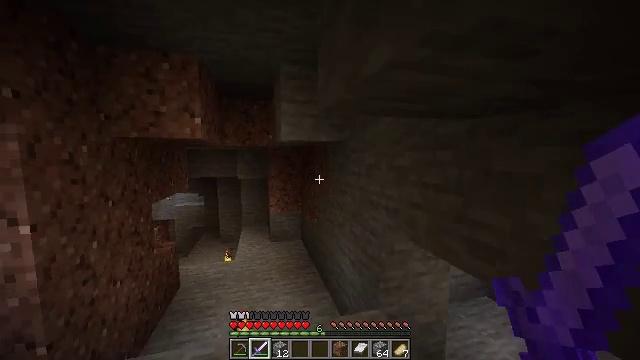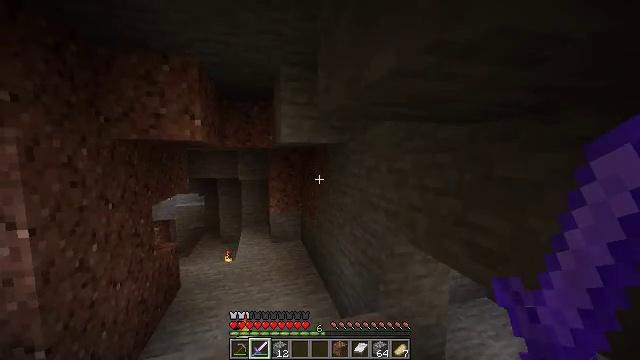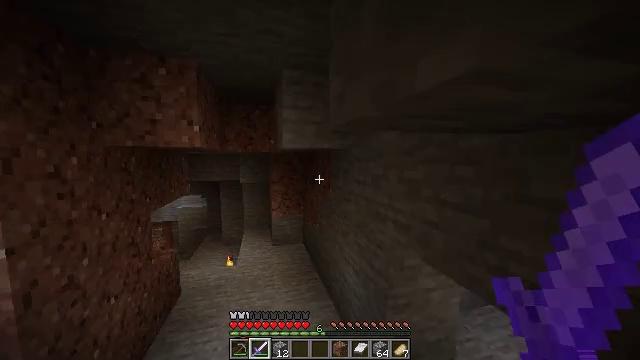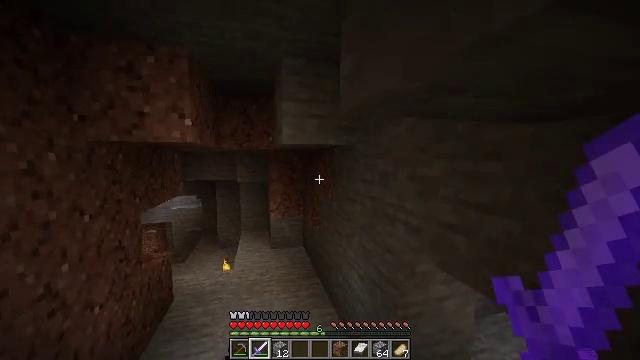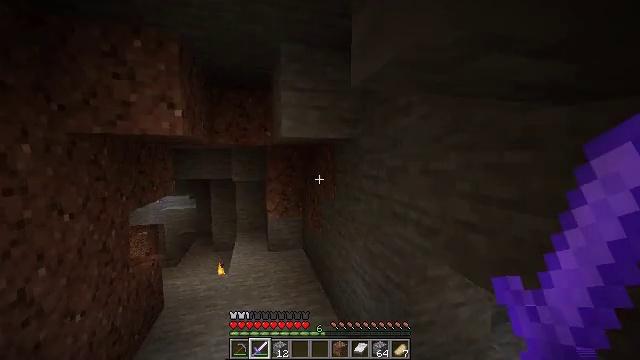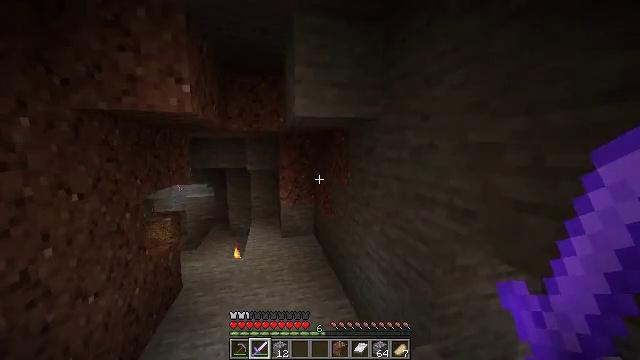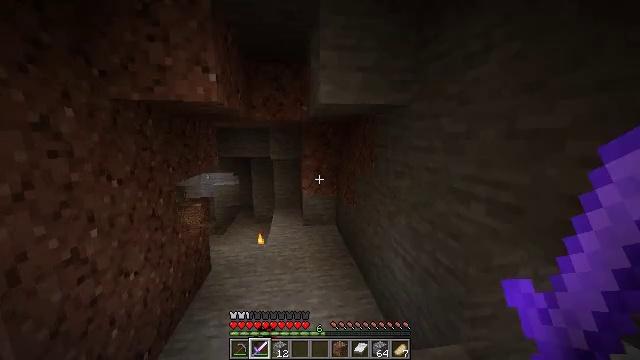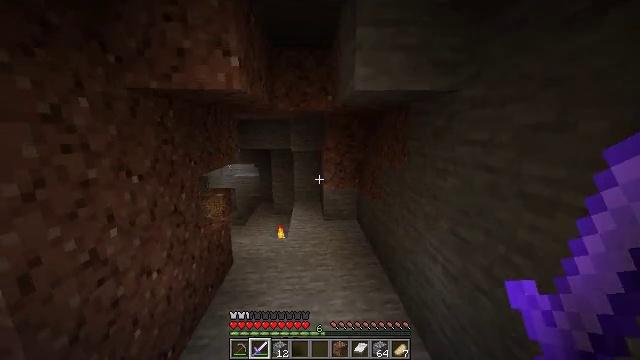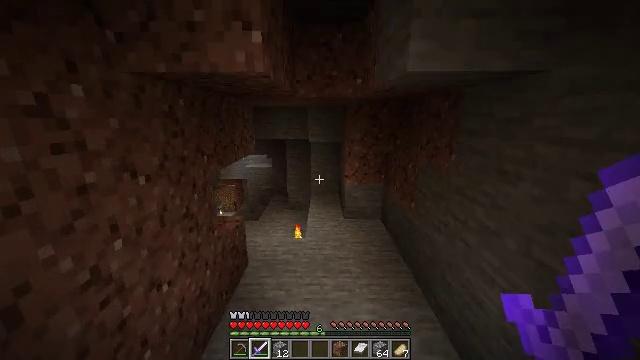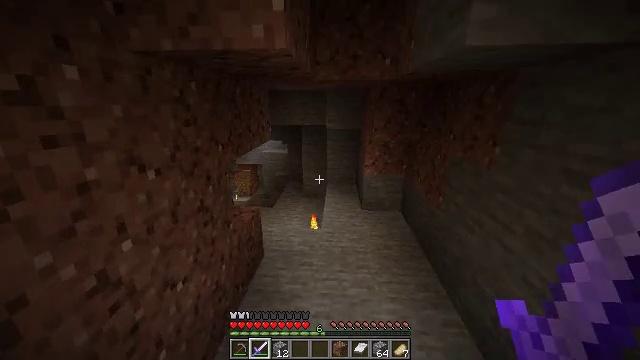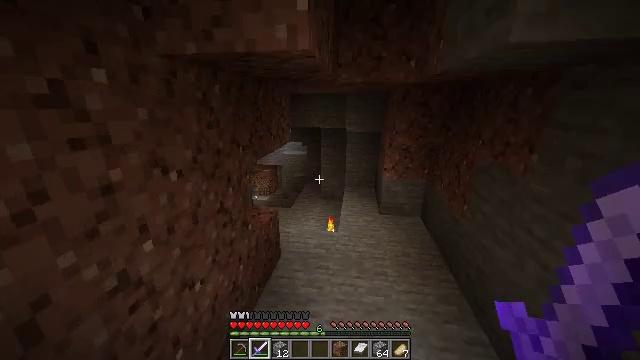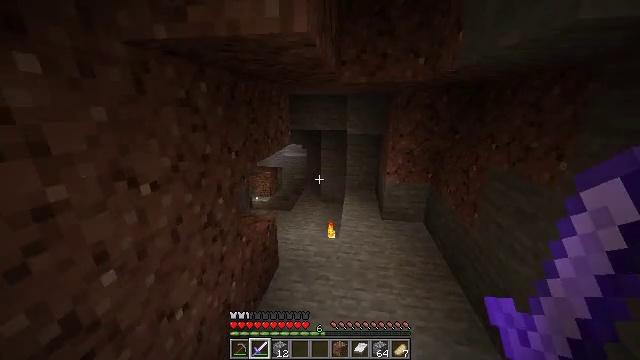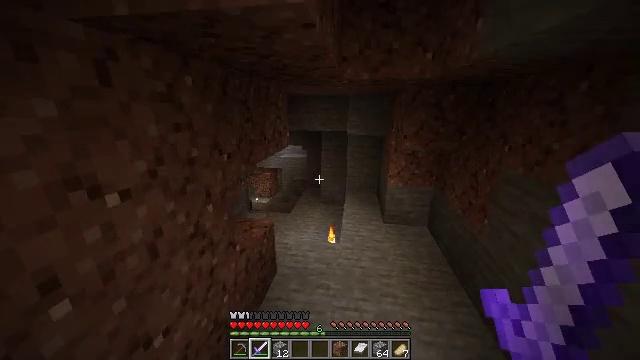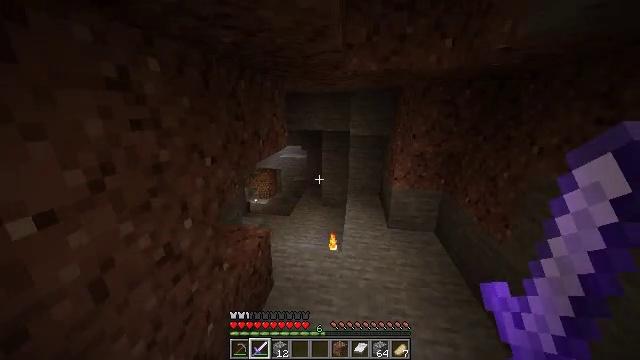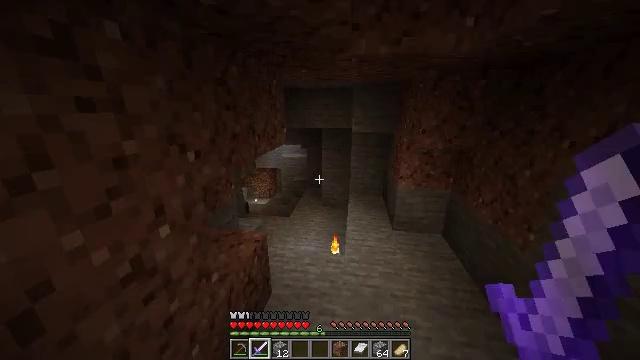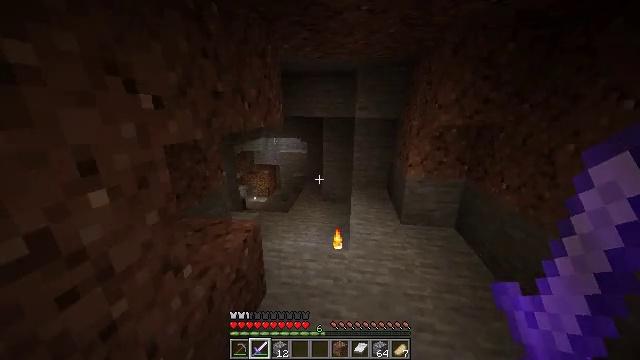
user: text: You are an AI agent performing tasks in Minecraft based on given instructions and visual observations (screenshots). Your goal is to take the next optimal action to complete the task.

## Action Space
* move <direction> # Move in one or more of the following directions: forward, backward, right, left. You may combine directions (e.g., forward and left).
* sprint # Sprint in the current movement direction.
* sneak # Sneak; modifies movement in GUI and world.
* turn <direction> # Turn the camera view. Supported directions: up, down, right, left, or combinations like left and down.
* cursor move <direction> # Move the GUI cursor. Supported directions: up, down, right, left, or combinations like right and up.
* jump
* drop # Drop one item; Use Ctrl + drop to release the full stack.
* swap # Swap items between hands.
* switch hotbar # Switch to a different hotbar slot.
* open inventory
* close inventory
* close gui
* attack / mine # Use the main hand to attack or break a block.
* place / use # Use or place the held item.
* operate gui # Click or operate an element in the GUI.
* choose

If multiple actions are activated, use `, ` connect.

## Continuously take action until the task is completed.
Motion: motion action
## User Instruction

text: Dig soul soil with a shovel.
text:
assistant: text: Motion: move forward, sprint
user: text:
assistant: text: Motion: move forward, sprint
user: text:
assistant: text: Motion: move forward, sprint
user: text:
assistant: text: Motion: move forward, sprint
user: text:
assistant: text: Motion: move forward, sprint, turn left and down
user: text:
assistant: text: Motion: move forward and move left, sprint, turn left and down
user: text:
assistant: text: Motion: move forward and move left, sprint, turn left and down
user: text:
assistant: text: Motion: move forward and move left, sprint, turn left and down
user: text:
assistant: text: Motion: move forward, sprint, turn left and down
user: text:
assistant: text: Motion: move forward, sprint, turn left
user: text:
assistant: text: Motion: move forward, sprint
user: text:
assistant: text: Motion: move forward, sprint
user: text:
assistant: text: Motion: move forward, sprint
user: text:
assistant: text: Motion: move forward, sprint
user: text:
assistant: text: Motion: move forward, sprint
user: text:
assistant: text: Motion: move forward, sprint
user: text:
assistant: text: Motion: move forward, sprint
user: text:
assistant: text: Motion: move forward
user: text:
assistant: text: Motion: move forward
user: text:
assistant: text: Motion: move forward
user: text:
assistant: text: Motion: move forward
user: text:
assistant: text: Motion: move forward
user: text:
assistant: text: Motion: move forward
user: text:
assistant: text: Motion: move forward
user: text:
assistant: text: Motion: move forward
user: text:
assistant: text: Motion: move forward
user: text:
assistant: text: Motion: move forward
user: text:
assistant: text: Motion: move forward
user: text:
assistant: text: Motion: move forward
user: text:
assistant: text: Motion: move forward